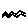
Label: zigzag